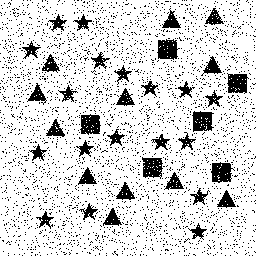
Squares: 6
Triangles: 12
Stars: 18
Total shapes: 36